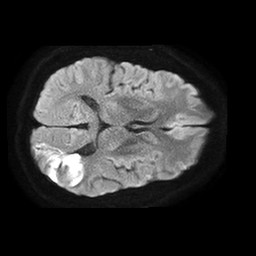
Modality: TRACE
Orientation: axial
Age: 53
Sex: male
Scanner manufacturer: philips
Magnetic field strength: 1.5 T
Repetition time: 4.6 s
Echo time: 0.08631 s